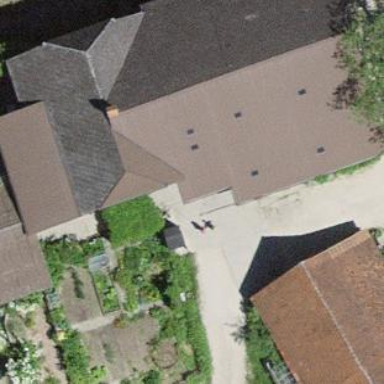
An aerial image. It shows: Farmyard area.